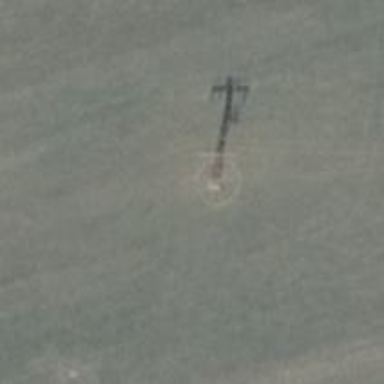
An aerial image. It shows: Power pole.